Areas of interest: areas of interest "Shopping Mall"
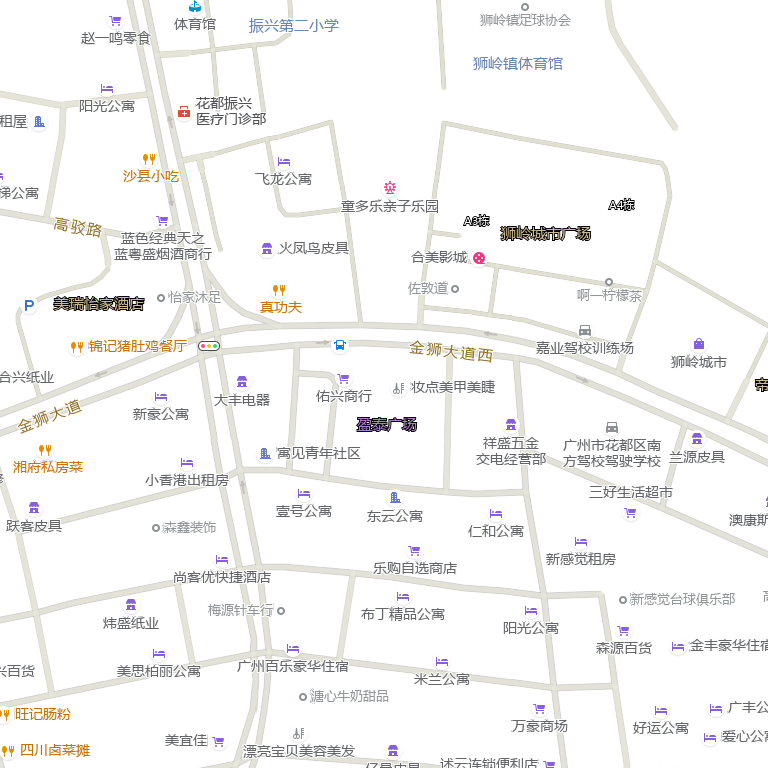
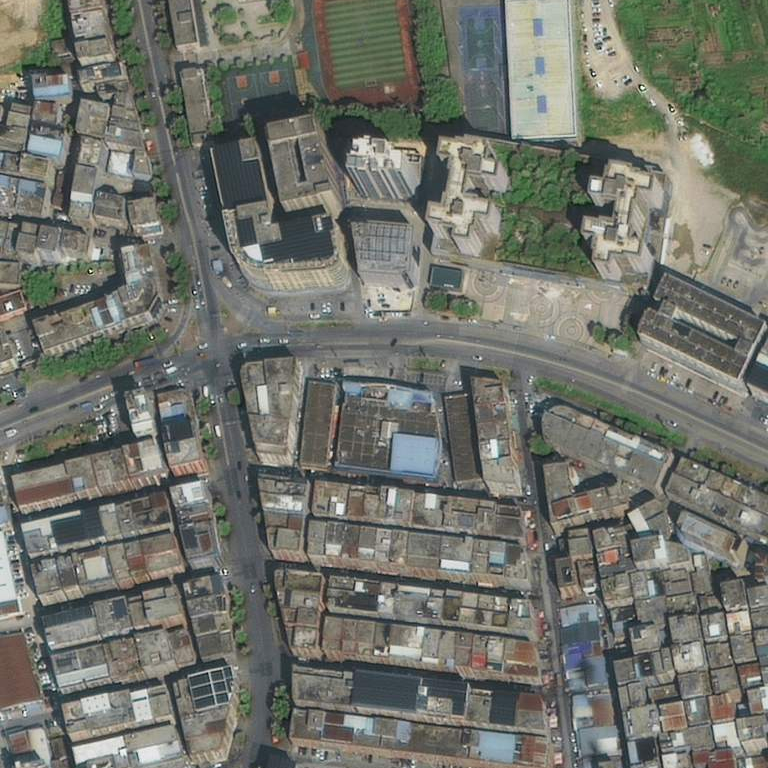